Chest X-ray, PA view. Patient: 9 years old, sex F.
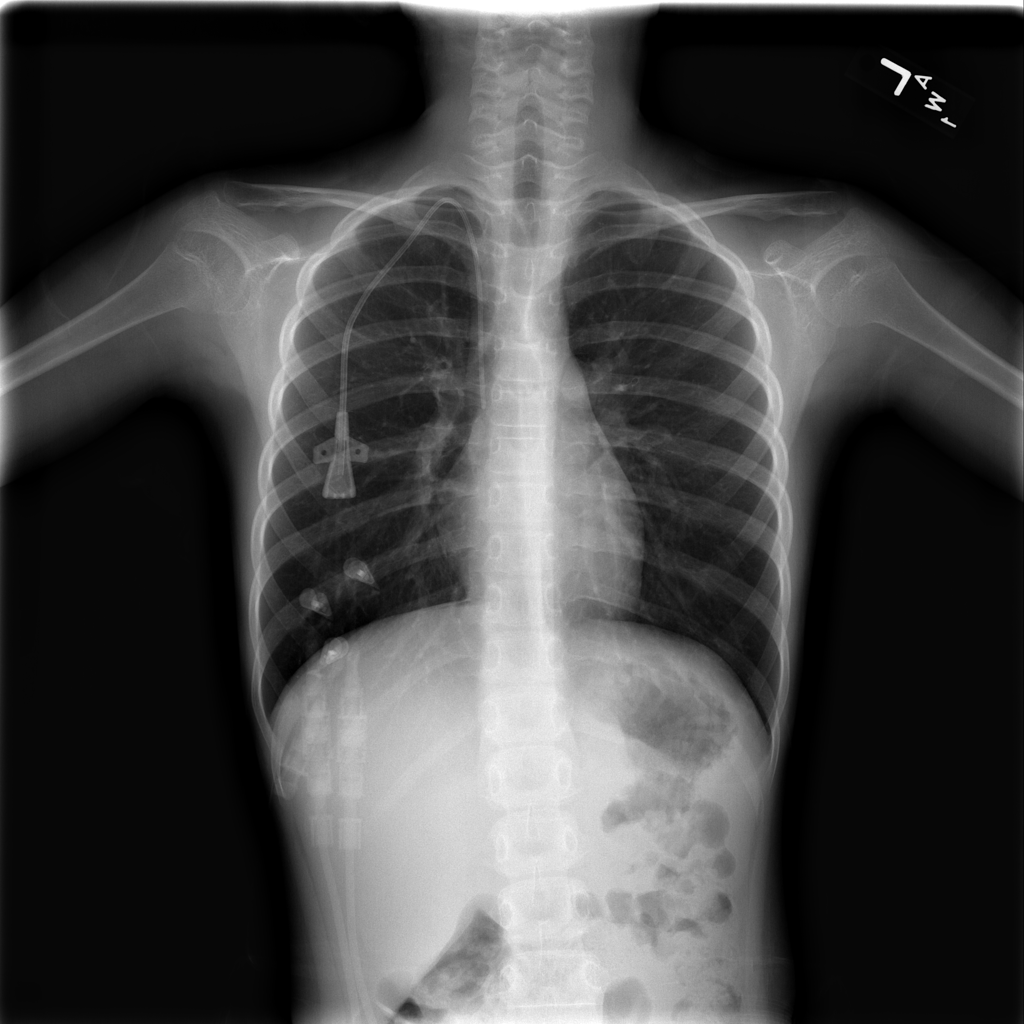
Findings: No Finding